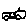
Label: car